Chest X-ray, AP view. Patient: 44 years old, sex M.
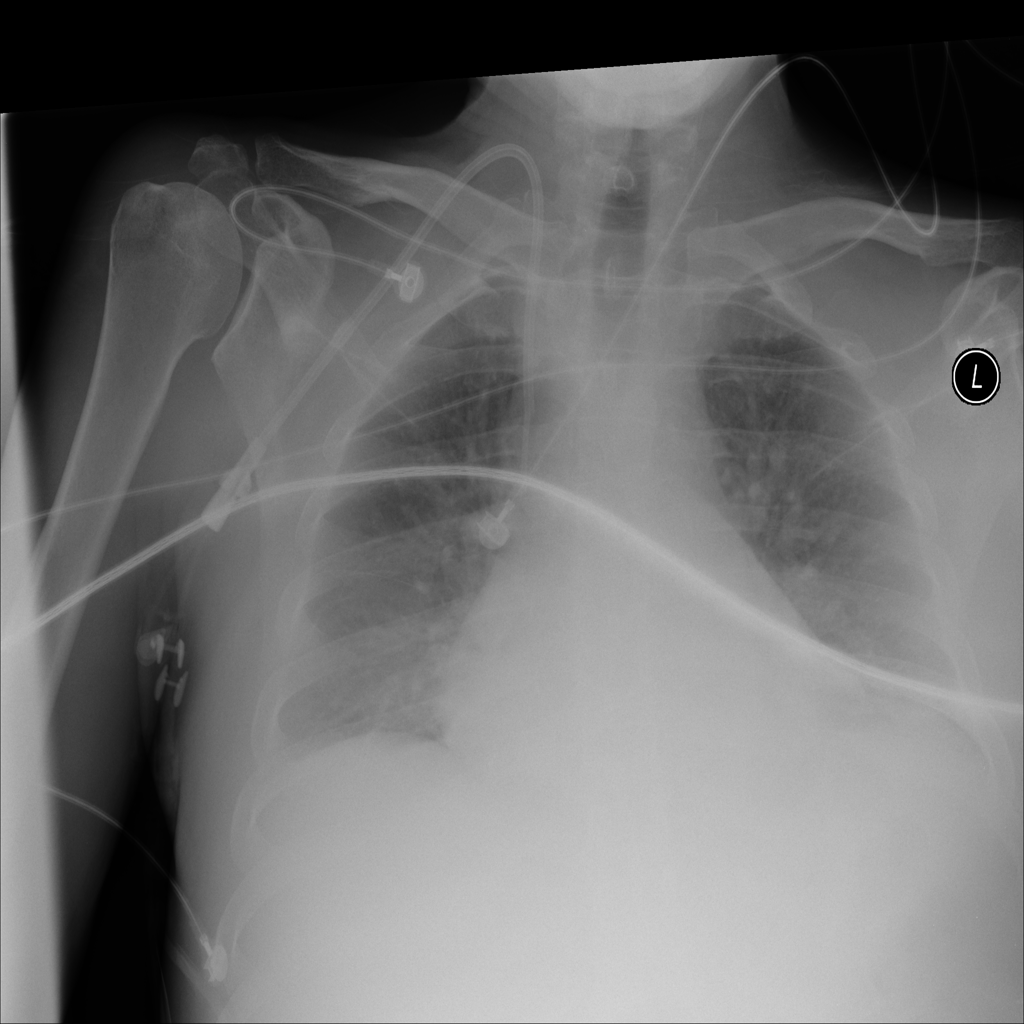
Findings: Atelectasis, Effusion